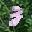
Label: 3